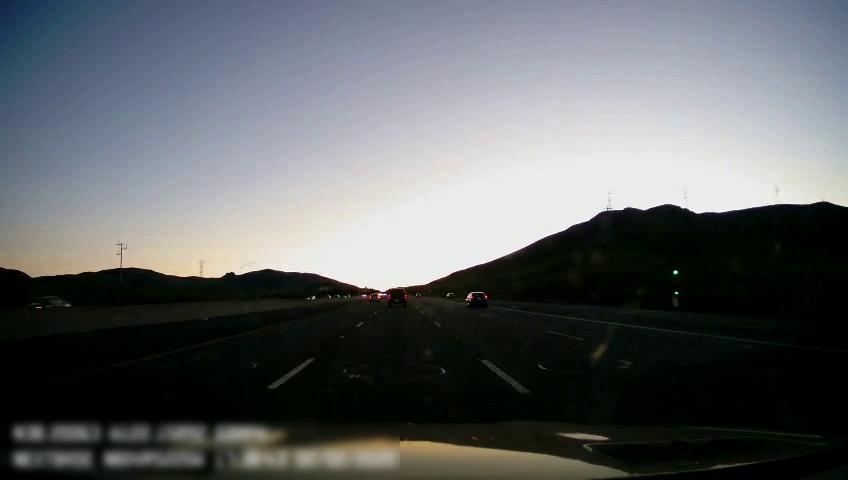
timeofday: Day
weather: Sunny
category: Drivable Space
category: Vehicles | Car
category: Vehicles | SUV
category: Vehicles | Car
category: Vehicles | Car
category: Lanes | Alternate Lane
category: Lanes | Current Lane
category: Lanes | Current Lane
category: Lanes | Alternate Lane
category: Lanes | Alternate Lane
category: Traffic | Lights
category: Traffic | Lights